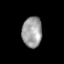
Tissue: prostate
Cell type: T cells
Senescence score: 0.3196
Nuclear area (px): 591
Mean DAPI intensity: 158.756